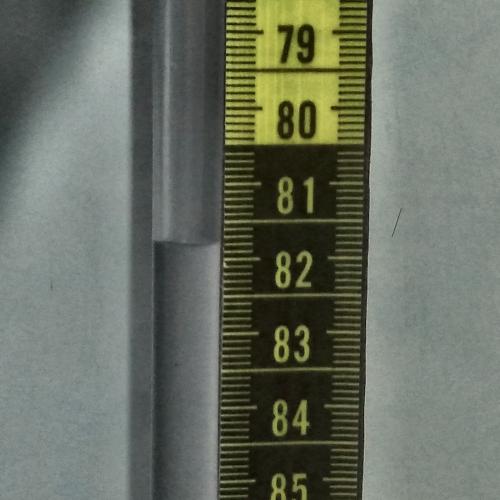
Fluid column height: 81.8 cm